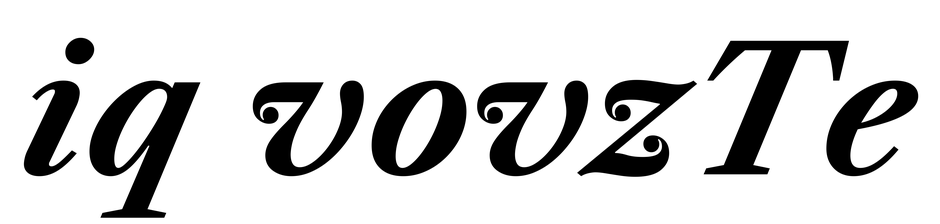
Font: LibreCaslonText-Italic_Bold_Italic